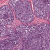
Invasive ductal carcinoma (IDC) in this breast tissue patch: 0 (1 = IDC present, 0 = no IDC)